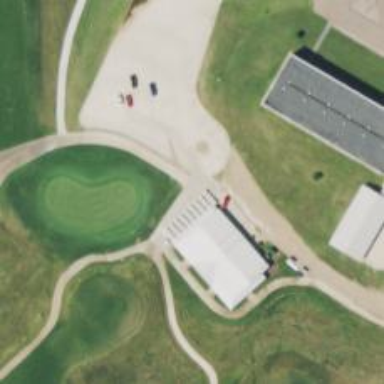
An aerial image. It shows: Path for both road and golf.